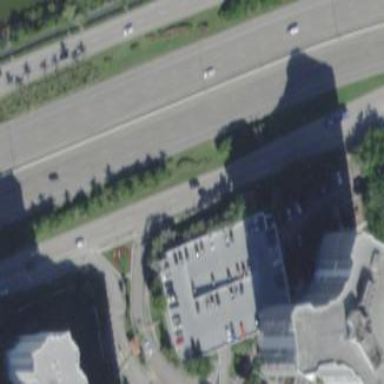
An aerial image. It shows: Multi-storey garage used for parking.